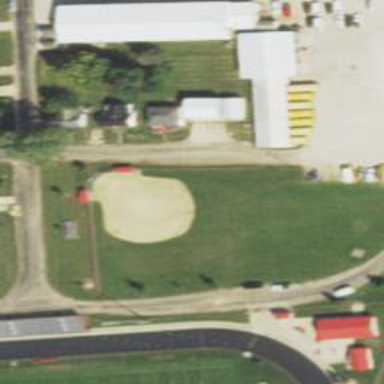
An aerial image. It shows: Baseball pitch for leisure and sports activities.